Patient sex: M
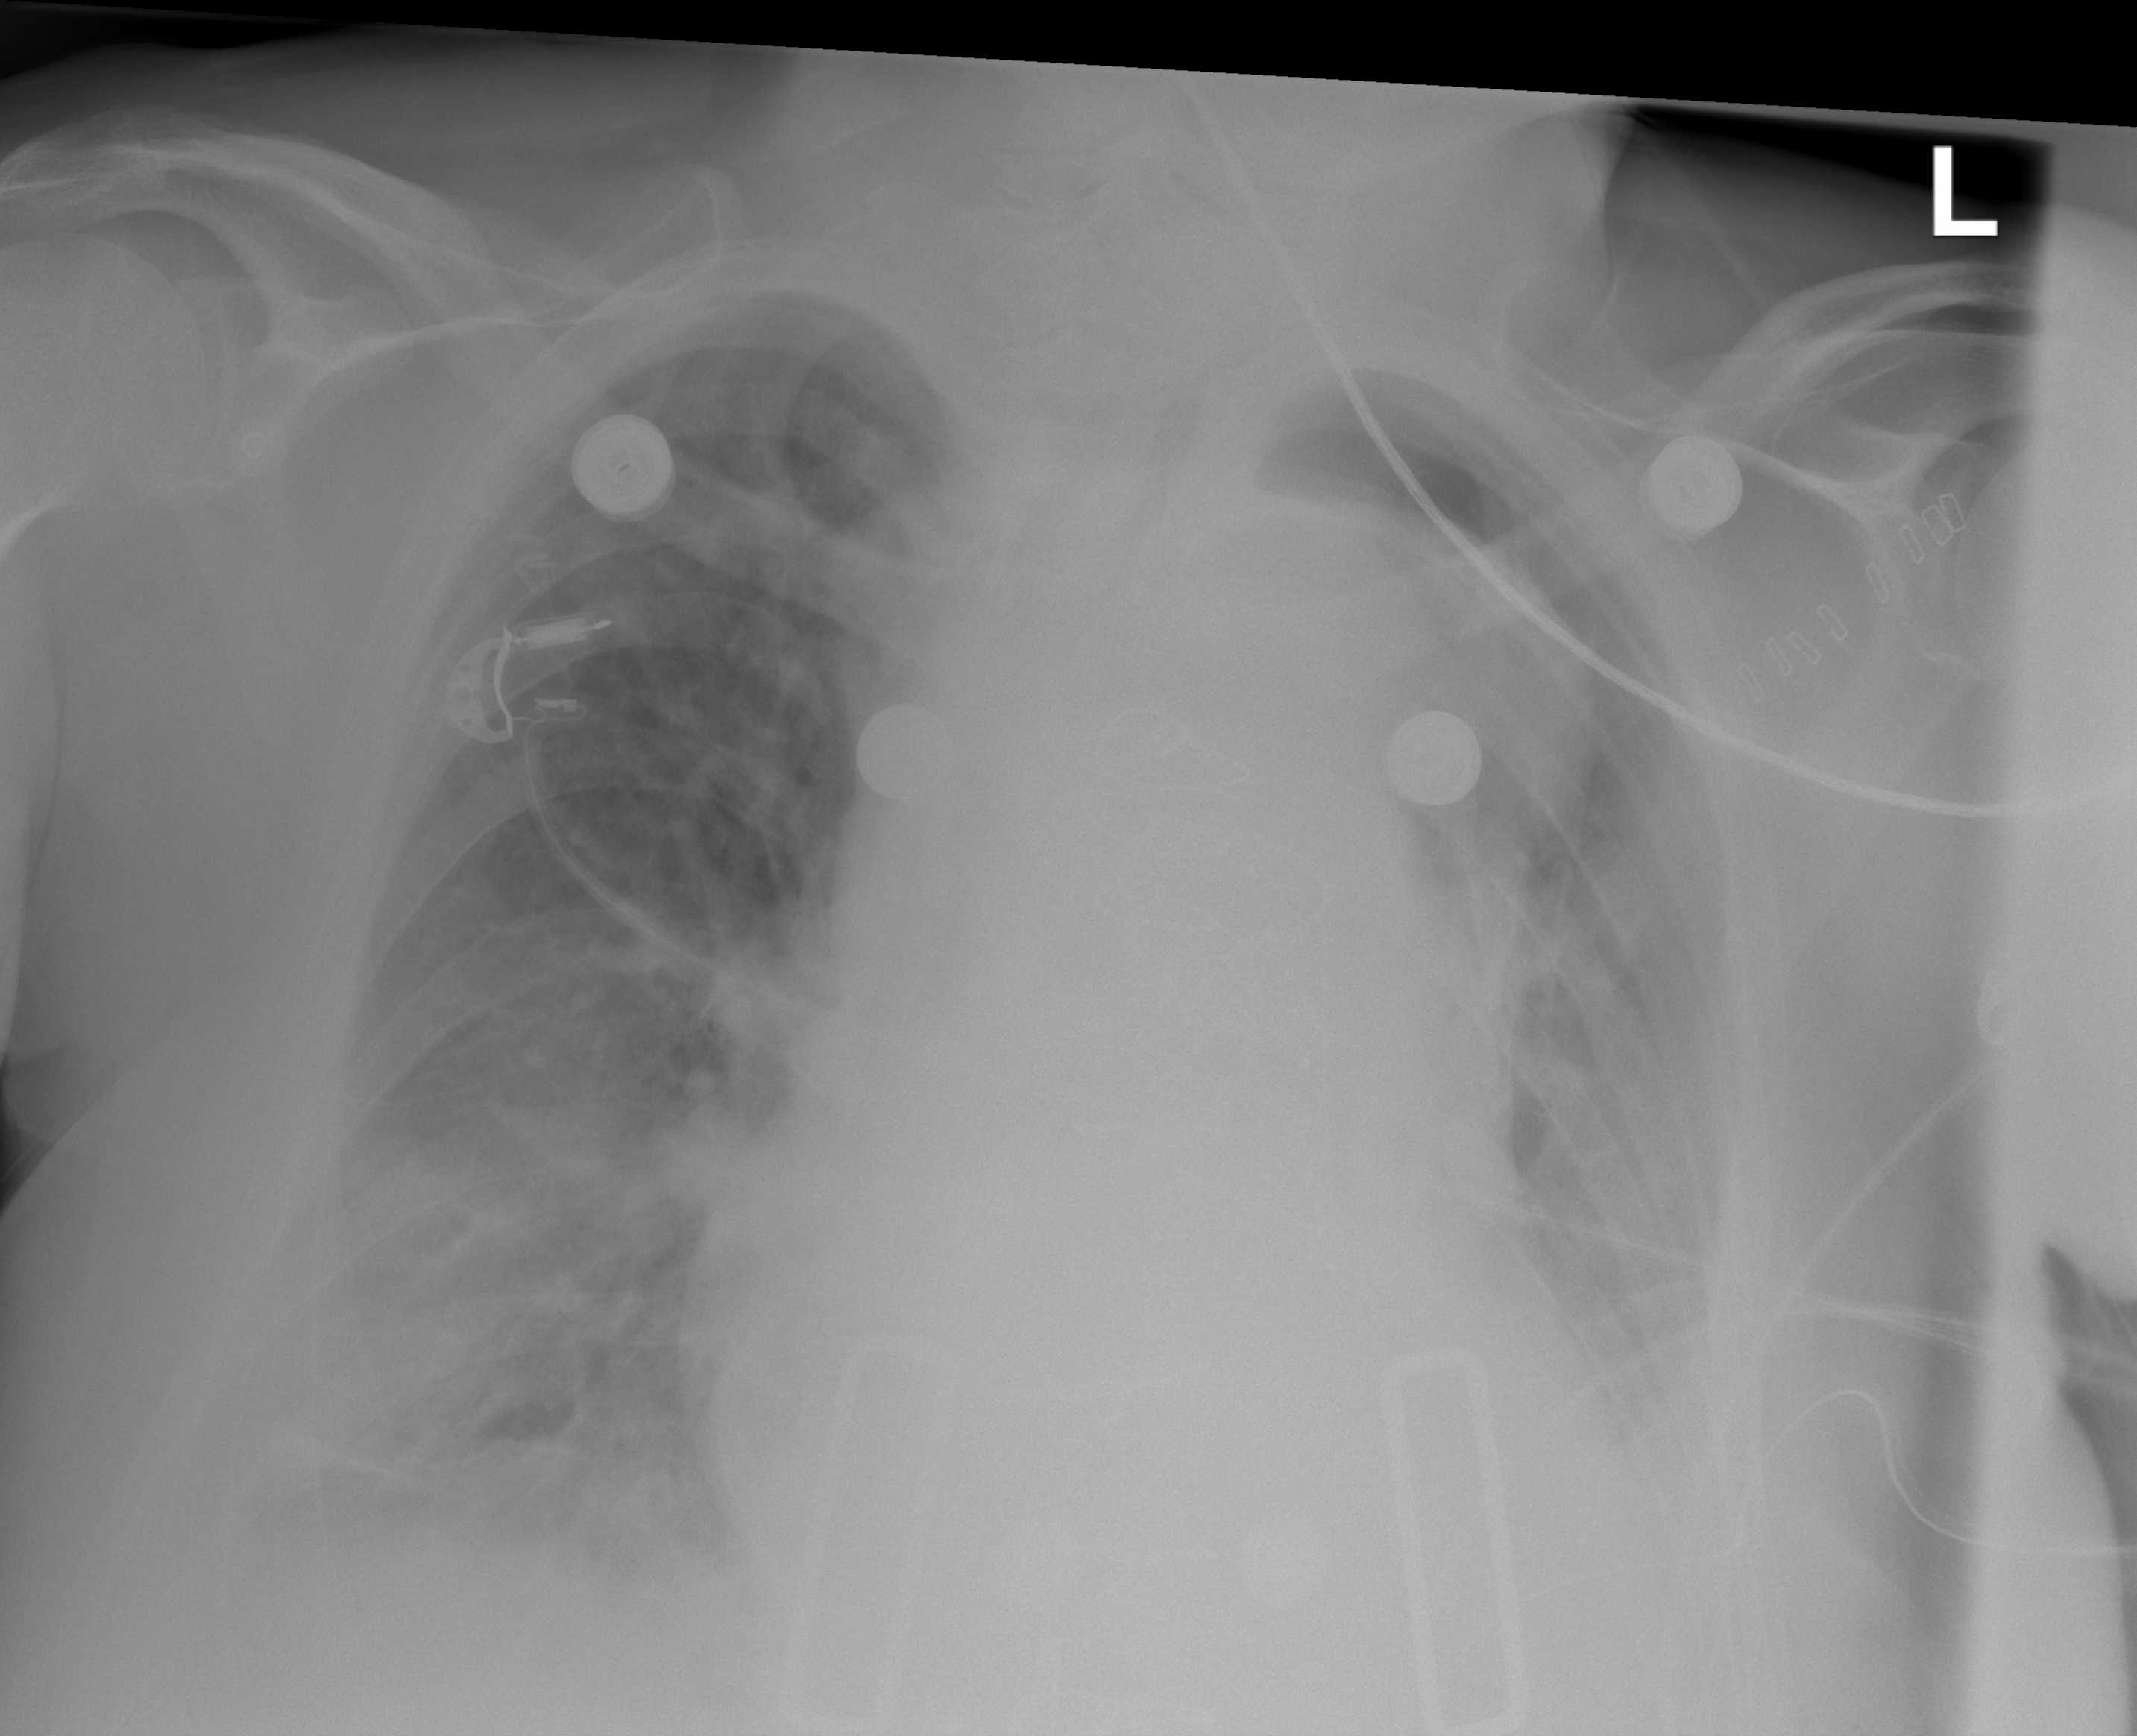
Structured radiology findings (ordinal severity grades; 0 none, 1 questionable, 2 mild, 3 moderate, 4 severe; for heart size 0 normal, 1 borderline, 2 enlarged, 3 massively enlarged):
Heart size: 2
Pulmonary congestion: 3
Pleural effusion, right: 2
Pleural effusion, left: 2
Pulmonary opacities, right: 3
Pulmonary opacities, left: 2
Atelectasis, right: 2
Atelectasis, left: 2